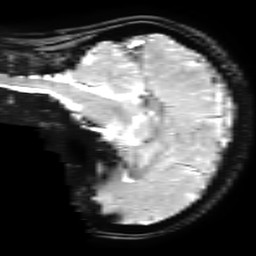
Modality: T2starw
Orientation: sagittal
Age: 21
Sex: female
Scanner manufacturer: ge
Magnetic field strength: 3 T
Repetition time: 0.65 s
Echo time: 0.02 s